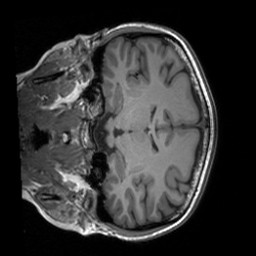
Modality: T1w
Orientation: coronal
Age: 23
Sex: female
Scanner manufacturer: siemens
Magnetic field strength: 3 T
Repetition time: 1.9 s
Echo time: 0.00252 s